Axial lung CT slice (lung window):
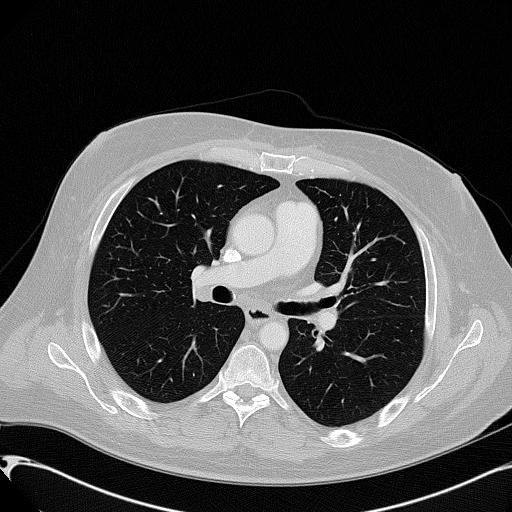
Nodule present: no